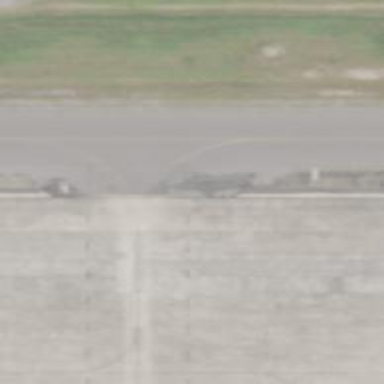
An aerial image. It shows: Image of taxiway at airport.